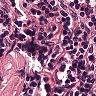
Metastatic tissue present: no